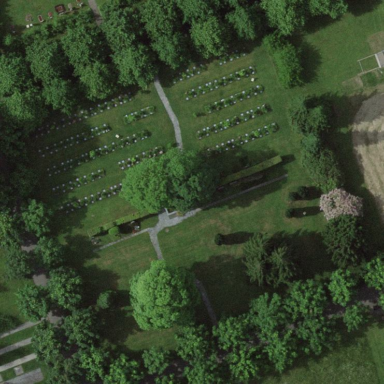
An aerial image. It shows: Sector within cemetery.